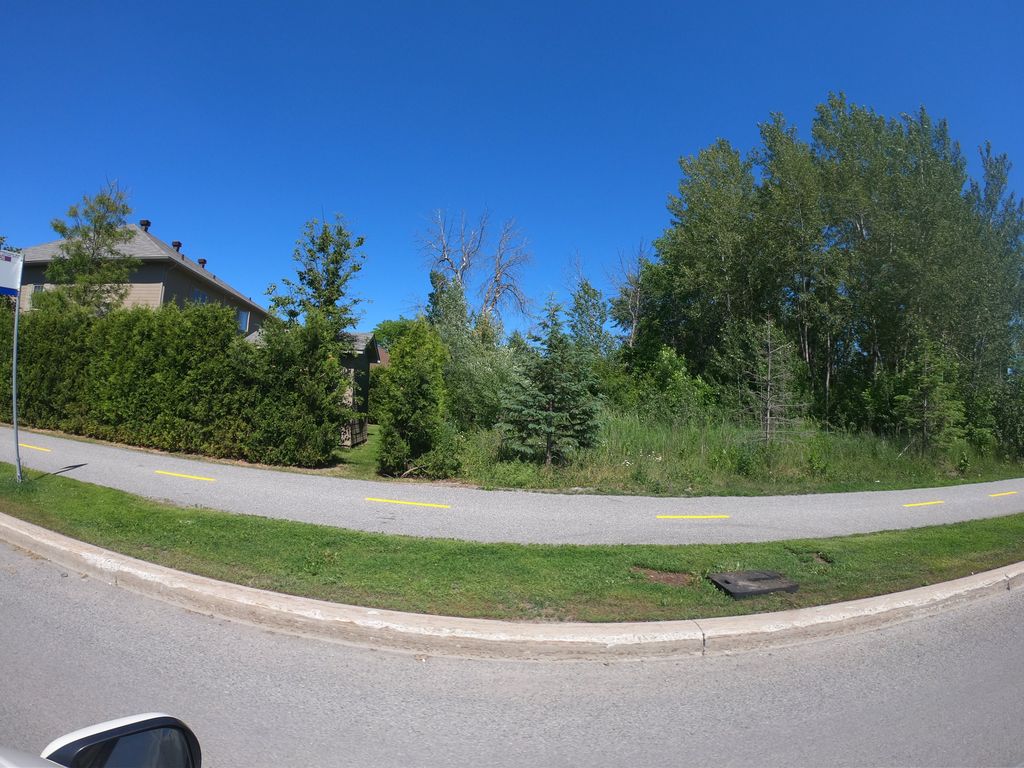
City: ottawa-gatineau